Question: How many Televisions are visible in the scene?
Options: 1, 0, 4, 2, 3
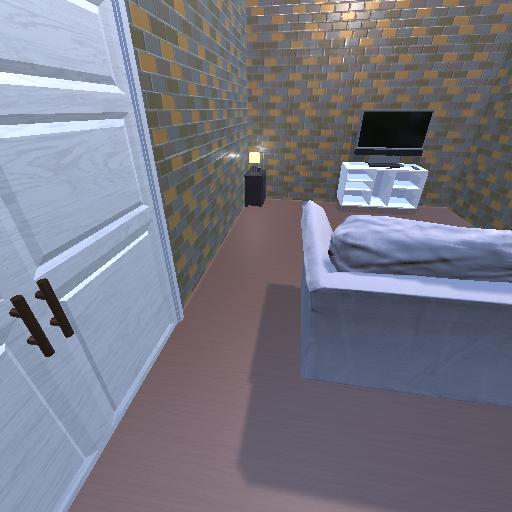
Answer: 1